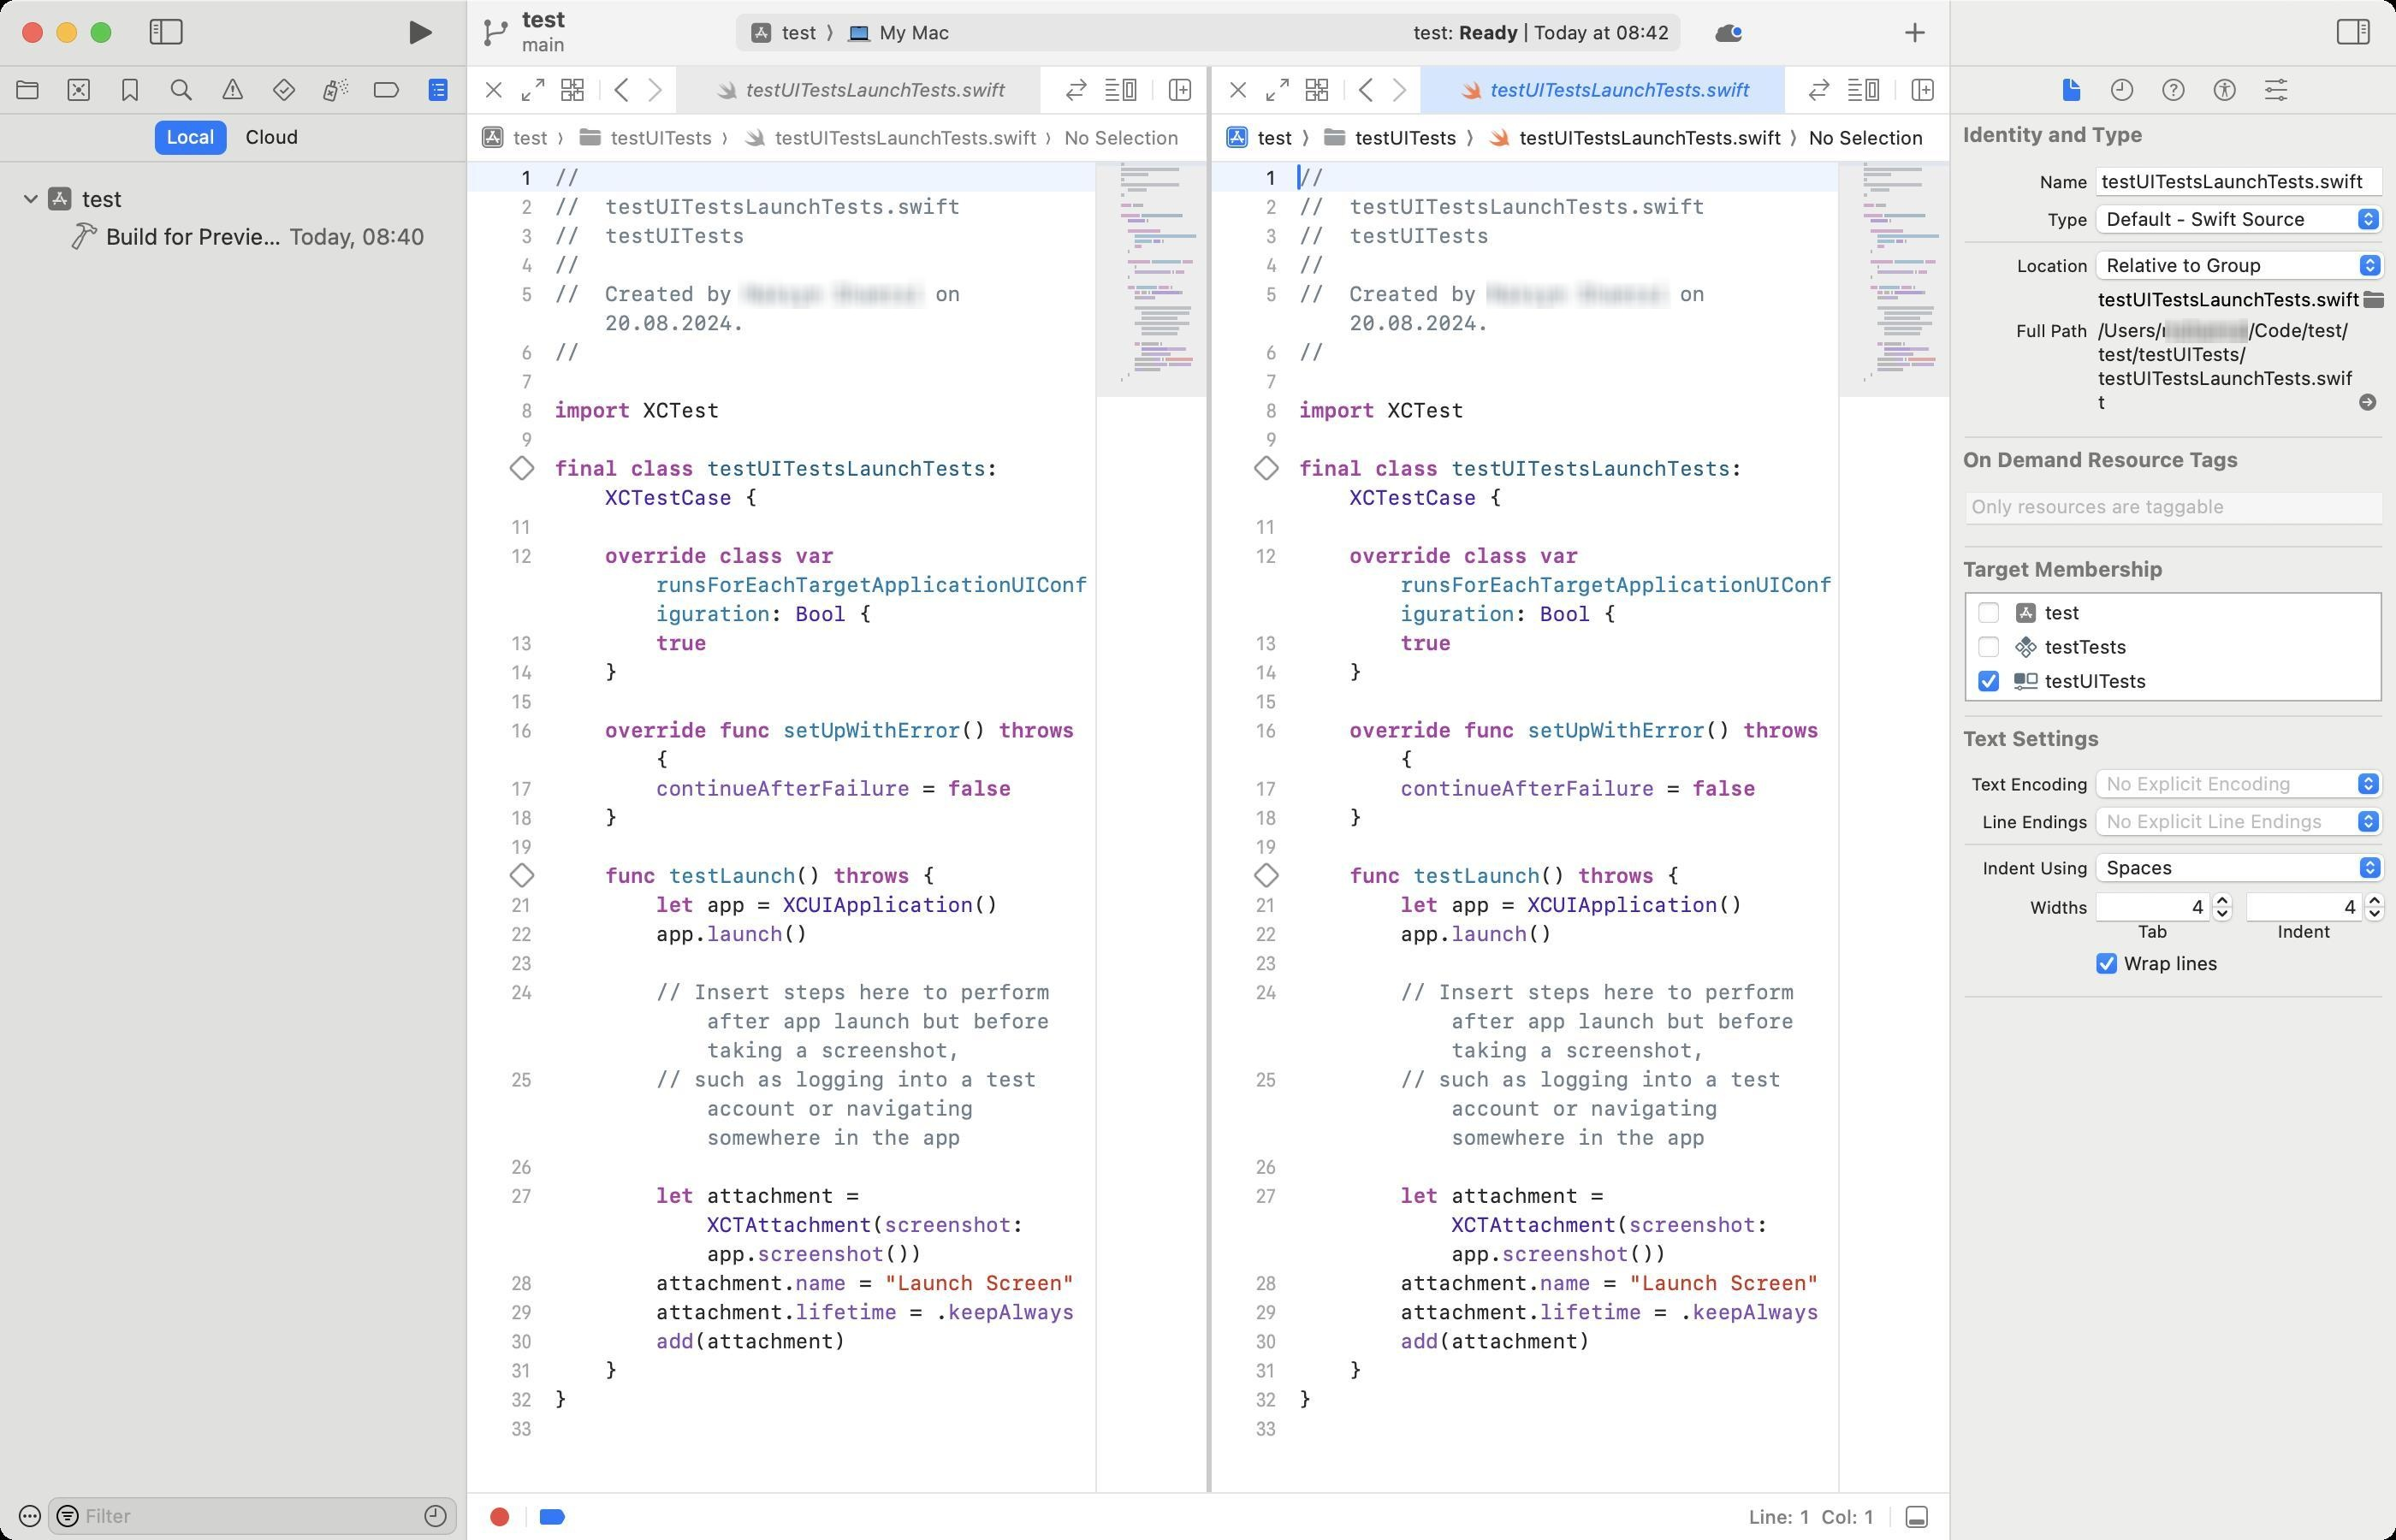
Accessibility tree:
{"name": "test_—_testUITestsLaunchTests.swift", "role": "AXWindow", "description": null, "role_description": "standard window", "value": null, "position": "164.00;127.00", "size": "1400;900", "children": [{"name": "test.xcodeproj", "role": "AXSplitGroup", "description": "/Users/[username]/Code/test/test/test.xcodeproj", "role_description": "split group", "value": null, "position": "0.00;0.00", "size": "1400;900", "children": [{"name": null, "role": "AXGroup", "description": "navigator", "role_description": "group", "value": null, "position": "0.00;0.00", "size": "272;900", "children": [{"name": "", "role": "AXRadioButton", "description": "Project", "role_description": "radio button", "value": 0, "position": "1.00;39.00", "size": "30;27", "children": []}, {"name": "", "role": "AXRadioButton", "description": "Source Control", "role_description": "radio button", "value": 0, "position": "31.00;39.00", "size": "30;27", "children": []}, {"name": "", "role": "AXRadioButton", "description": "Bookmarks", "role_description": "radio button", "value": 0, "position": "61.00;39.00", "size": "30;27", "children": []}, {"name": "", "role": "AXRadioButton", "description": "Find", "role_description": "radio button", "value": 0, "position": "91.00;39.00", "size": "30;27", "children": []}, {"name": "", "role": "AXRadioButton", "description": "Issues", "role_description": "radio button", "value": 0, "position": "121.00;39.00", "size": "30;27", "children": []}, {"name": "", "role": "AXRadioButton", "description": "Tests", "role_description": "radio button", "value": 0, "position": "151.00;39.00", "size": "30;27", "children": []}, {"name": "", "role": "AXRadioButton", "description": "Debug", "role_description": "radio button", "value": 0, "position": "181.00;39.00", "size": "30;27", "children": []}, {"name": "", "role": "AXRadioButton", "description": "Breakpoints", "role_description": "radio button", "value": 0, "position": "211.00;39.00", "size": "30;27", "children": []}, {"name": "", "role": "AXRadioButton", "description": "Reports", "role_description": "radio button", "value": 1, "position": "241.00;39.00", "size": "30;27", "children": []}, {"name": "Local", "role": "AXRadioButton", "description": null, "role_description": "radio button", "value": 1, "position": "90.50;70.50", "size": "42;20", "children": []}, {"name": "Cloud", "role": "AXRadioButton", "description": null, "role_description": "radio button", "value": 0, "position": "136.50;70.50", "size": "45;20", "children": []}, {"name": null, "role": "AXScrollArea", "description": null, "role_description": "scroll area", "value": null, "position": "0.00;95.00", "size": "272;777", "children": [{"name": null, "role": "AXOutline", "description": "Report Navigator", "role_description": "outline", "value": null, "position": "0.00;105.00", "size": "272;767", "children": [{"name": null, "role": "AXRow", "description": null, "role_description": "outline row", "value": null, "position": "0.00;105.00", "size": "272;22", "children": [{"name": null, "role": "AXCell", "description": null, "role_description": "cell", "value": null, "position": "10.00;105.00", "size": "252;22", "children": [{"name": null, "role": "AXImage", "description": "", "role_description": "", "value": null, "position": "26.50;108.00", "size": "17;16", "children": []}, {"name": null, "role": "AXStaticText", "description": null, "role_description": "text", "value": "test", "position": "46.00;108.00", "size": "210;16", "children": []}, {"name": null, "role": "AXDisclosureTriangle", "description": null, "role_description": "disclosure triangle", "value": 1, "position": "12.00;105.00", "size": "13;22", "children": []}]}]}, {"name": null, "role": "AXRow", "description": null, "role_description": "outline row", "value": null, "position": "0.00;127.00", "size": "272;22", "children": [{"name": null, "role": "AXCell", "description": null, "role_description": "cell", "value": null, "position": "10.00;127.00", "size": "252;22", "children": [{"name": null, "role": "AXImage", "description": "", "role_description": "", "value": null, "position": "41.00;130.00", "size": "16;16", "children": []}, {"name": null, "role": "AXStaticText", "description": null, "role_description": "text", "value": "Today, 08:40", "position": "167.00;130.00", "size": "84;16", "children": []}, {"name": null, "role": "AXStaticText", "description": null, "role_description": "text", "value": "Build for Previews", "position": "60.00;130.00", "size": "107;16", "children": []}]}]}, {"name": null, "role": "AXColumn", "description": null, "role_description": "column", "value": null, "position": "10.00;105.00", "size": "252;767", "children": []}]}]}, {"name": null, "role": "AXTextField", "description": "Report navigator filter", "role_description": "search text field", "value": "", "position": "28.00;875.00", "size": "239;22", "children": [{"name": "toggle_filter", "role": "AXButton", "description": null, "role_description": "button", "value": null, "position": "28.00;875.00", "size": "15;22", "children": []}, {"name": "Recent_reports_filter", "role": "AXCheckBox", "description": null, "role_description": "toggle button", "value": 0, "position": "246.00;876.00", "size": "17;20", "children": []}]}, {"name": "", "role": "AXMenuButton", "description": null, "role_description": "menu button", "value": null, "position": "2.00;876.00", "size": "26;20", "children": []}]}, {"name": null, "role": "AXSplitter", "description": null, "role_description": "splitter", "value": 272.0, "position": "272.00;38.00", "size": "1;862", "children": []}, {"name": null, "role": "AXGroup", "description": "editor area", "role_description": "group", "value": null, "position": "273.00;0.00", "size": "866;900", "children": [{"name": null, "role": "AXSplitGroup", "description": null, "role_description": "split group", "value": null, "position": "273.00;0.00", "size": "866;900", "children": [{"name": null, "role": "AXSplitGroup", "description": null, "role_description": "split group", "value": null, "position": "273.00;0.00", "size": "866;900", "children": [{"name": null, "role": "AXGroup", "description": "testUITestsLaunchTests.swift", "role_description": "group", "value": null, "position": "273.00;0.00", "size": "432;900", "children": [{"name": null, "role": "AXGroup", "description": "testUITestsLaunchTests.swift", "role_description": "group", "value": null, "position": "273.00;0.00", "size": "432;900", "children": [{"name": null, "role": "AXSplitGroup", "description": null, "role_description": "split group", "value": null, "position": "273.00;0.00", "size": "432;900", "children": [{"name": null, "role": "AXScrollArea", "description": null, "role_description": "scroll area", "value": null, "position": "273.00;95.00", "size": "432;777", "children": [{"name": null, "role": "AXTextArea", "description": "Source Editor", "role_description": "text entry area", "value": "//\n//  testUITestsLaunchTests.swift\n//  testUITests\n//\n//  Created by [name] [surname] on 20.08.2024.\n//\n\nimport XCTest\n\nfinal class testUITestsLaunchTests: XCTestCase {\n\n    override class var runsForEachTargetApplicationUIConfiguration: Bool {\n        true\n    }\n\n    override func setUpWithError() throws {\n        continueAfterFailure = false\n    }\n\n    func testLaunch() throws {\n        let app = XCUIApplication()\n        app.launch()\n\n        // Insert steps here to perform after app launch but before taking a screenshot,\n        // such as logging into a test account or navigating somewhere in the app\n\n        let attachment = XCTAttachment(screenshot: app.screenshot())\n        attachment.name = \"Launch Screen\"\n        attachment.lifetime = .keepAlways\n        add(attachment)\n    }\n}\n", "position": "273.00;94.00", "size": "432;1138", "children": []}, {"name": null, "role": "AXScrollBar", "description": null, "role_description": "scroll bar", "value": 0.0027662517968565226, "position": "689.00;95.00", "size": "16;777", "children": [{"name": null, "role": "AXValueIndicator", "description": null, "role_description": "value indicator", "value": 0.0027662517968565226, "position": "693.00;97.00", "size": "12;552", "children": []}, {"name": null, "role": "AXButton", "description": null, "role_description": "increment arrow button", "value": null, "position": "689.00;95.00", "size": "0;0", "children": []}, {"name": null, "role": "AXButton", "description": null, "role_description": "decrement arrow button", "value": null, "position": "689.00;95.00", "size": "0;0", "children": []}, {"name": null, "role": "AXButton", "description": null, "role_description": "increment page button", "value": null, "position": "693.00;650.00", "size": "12;222", "children": []}, {"name": null, "role": "AXButton", "description": null, "role_description": "decrement page button", "value": null, "position": "693.00;95.00", "size": "12;2", "children": []}]}, {"name": null, "role": "AXGroup", "description": "Source Editor Change Gutter", "role_description": "group", "value": null, "position": "273.00;94.00", "size": "11;1138", "children": []}, {"name": null, "role": "AXGroup", "description": "Source Editor Gutter", "role_description": "group", "value": null, "position": "284.00;94.00", "size": "30;1138", "children": [{"name": null, "role": "AXButton", "description": "Annotation Line 10: Line: 10", "role_description": "button", "value": "No result", "position": "297.00;265.00", "size": "16;17", "children": []}, {"name": null, "role": "AXButton", "description": "Annotation Line 20: Line: 20", "role_description": "button", "value": "No result", "position": "297.00;503.00", "size": "16;17", "children": []}]}, {"name": null, "role": "AXGroup", "description": "Source Editor Minimap", "role_description": "group", "value": null, "position": "640.00;0.00", "size": "65;900", "children": [{"name": "Minimap_Landmark", "role": "AXStaticText", "description": "testUITestsLaunchTests", "role_description": "text", "value": null, "position": "655.00;122.00", "size": "45;11", "children": []}, {"name": "Minimap_Landmark", "role": "AXStaticText", "description": "runsForEachTargetApplicationUIConfiguration", "role_description": "text", "value": null, "position": "659.00;131.00", "size": "41;11", "children": []}, {"name": "Minimap_Landmark", "role": "AXStaticText", "description": "setUpWithError()", "role_description": "text", "value": null, "position": "659.00;149.00", "size": "41;11", "children": []}, {"name": "Minimap_Landmark", "role": "AXStaticText", "description": "testLaunch()", "role_description": "text", "value": null, "position": "659.00;164.00", "size": "41;11", "children": []}]}]}]}, {"name": null, "role": "AXGroup", "description": "Jump Bar", "role_description": "group", "value": null, "position": "273.00;67.00", "size": "432;28", "children": [{"name": null, "role": "AXPopUpButton", "description": null, "role_description": "pop up button", "value": "test", "position": "273.00;67.00", "size": "62;27", "children": []}, {"name": null, "role": "AXPopUpButton", "description": null, "role_description": "pop up button", "value": "testUITests", "position": "335.00;67.00", "size": "96;27", "children": []}, {"name": null, "role": "AXPopUpButton", "description": null, "role_description": "pop up button", "value": "testUITestsLaunchTests.swift", "position": "431.00;67.00", "size": "189;27", "children": []}, {"name": null, "role": "AXPopUpButton", "description": null, "role_description": "pop up button", "value": "No Selection", "position": "620.00;67.00", "size": "83;27", "children": []}]}]}, {"name": null, "role": "AXGroup", "description": "Tab Bar", "role_description": "group", "value": null, "position": "273.00;39.00", "size": "432;28", "children": [{"name": "Tab_bar,_1_tab", "role": "AXTabGroup", "description": "tab bar", "role_description": "tab group", "value": "{\n    \"name\": \"testUITestsLaunchTests.swift\",\n    \"role\": \"AXRadioButton\",\n    \"description\": null,\n    \"role_description\": \"tab\",\n    \"value\": true,\n    \"position\": \"395.00;39.00\",\n    \"size\": \"213;27\",\n    \"children\": [\n        {\n            \"name\": \"close_tab\",\n            \"role\": \"AXButton\",\n            \"description\": \"Close\",\n            \"role_description\": \"button\",\n            \"value\": null,\n            \"position\": \"399.00;44.50\",\n            \"size\": \"16;16\",\n            \"children\": [\n                {\n                    \"name\": \"close_tab\",\n                    \"role\": \"AXButton\",\n                    \"description\": \"Close\",\n                    \"role_description\": \"button\",\n                    \"value\": null,\n                    \"position\": \"399.00;44.50\",\n                    \"size\": \"16;16\",\n                    \"children\": []\n                }\n            ]\n        }\n    ]\n}", "position": "395.00;39.00", "size": "220;27", "children": [{"name": null, "role": "AXScrollArea", "description": null, "role_description": "scroll area", "value": null, "position": "395.00;39.00", "size": "220;27", "children": [{"name": "testUITestsLaunchTests.swift", "role": "AXRadioButton", "description": null, "role_description": "tab", "value": true, "position": "395.00;39.00", "size": "213;27", "children": [{"name": "close_tab", "role": "AXButton", "description": "Close", "role_description": "button", "value": null, "position": "399.00;44.50", "size": "16;16", "children": [{"name": "close_tab", "role": "AXButton", "description": "Close", "role_description": "button", "value": null, "position": "399.00;44.50", "size": "16;16", "children": []}]}]}]}]}, {"name": "", "role": "AXButton", "description": "Close Editor", "role_description": "button", "value": null, "position": "277.00;39.00", "size": "23;27", "children": []}, {"name": "", "role": "AXCheckBox", "description": "Focus Editor", "role_description": "toggle button", "value": "0", "position": "300.00;39.00", "size": "23;27", "children": []}, {"name": "", "role": "AXButton", "description": "Related Items", "role_description": "button", "value": null, "position": "323.00;39.00", "size": "23;27", "children": []}, {"name": "", "role": "AXButton", "description": "Go Back", "role_description": "button", "value": null, "position": "355.00;39.00", "size": "18;27", "children": []}, {"name": "", "role": "AXButton", "description": "Go Forward", "role_description": "button", "value": null, "position": "373.00;39.00", "size": "18;27", "children": []}, {"name": "", "role": "AXCheckBox", "description": "Code Review", "role_description": "toggle button", "value": "0", "position": "617.00;39.00", "size": "24;27", "children": []}, {"name": "", "role": "AXButton", "description": "editor options", "role_description": "button", "value": null, "position": "641.00;39.00", "size": "28;27", "children": []}, {"name": "", "role": "AXButton", "description": "Add Editor on Right", "role_description": "button", "value": null, "position": "678.00;39.00", "size": "23;27", "children": []}]}]}, {"name": null, "role": "AXSplitter", "description": null, "role_description": "splitter", "value": 432.0, "position": "705.00;38.00", "size": "3;862", "children": []}, {"name": null, "role": "AXGroup", "description": "testUITestsLaunchTests.swift", "role_description": "group", "value": null, "position": "708.00;0.00", "size": "431;900", "children": [{"name": null, "role": "AXGroup", "description": "testUITestsLaunchTests.swift", "role_description": "group", "value": null, "position": "708.00;0.00", "size": "431;900", "children": [{"name": null, "role": "AXSplitGroup", "description": null, "role_description": "split group", "value": null, "position": "708.00;0.00", "size": "431;900", "children": [{"name": null, "role": "AXScrollArea", "description": null, "role_description": "scroll area", "value": null, "position": "708.00;95.00", "size": "431;777", "children": [{"name": null, "role": "AXTextArea", "description": "Source Editor", "role_description": "text entry area", "value": "//\n//  testUITestsLaunchTests.swift\n//  testUITests\n//\n//  Created by [name] [surname] on 20.08.2024.\n//\n\nimport XCTest\n\nfinal class testUITestsLaunchTests: XCTestCase {\n\n    override class var runsForEachTargetApplicationUIConfiguration: Bool {\n        true\n    }\n\n    override func setUpWithError() throws {\n        continueAfterFailure = false\n    }\n\n    func testLaunch() throws {\n        let app = XCUIApplication()\n        app.launch()\n\n        // Insert steps here to perform after app launch but before taking a screenshot,\n        // such as logging into a test account or navigating somewhere in the app\n\n        let attachment = XCTAttachment(screenshot: app.screenshot())\n        attachment.name = \"Launch Screen\"\n        attachment.lifetime = .keepAlways\n        add(attachment)\n    }\n}\n", "position": "708.00;94.00", "size": "431;1138", "children": []}, {"name": null, "role": "AXScrollBar", "description": null, "role_description": "scroll bar", "value": 0.0027662517968565226, "position": "1123.00;95.00", "size": "16;777", "children": [{"name": null, "role": "AXValueIndicator", "description": null, "role_description": "value indicator", "value": 0.0027662517968565226, "position": "1127.00;97.00", "size": "12;552", "children": []}, {"name": null, "role": "AXButton", "description": null, "role_description": "increment arrow button", "value": null, "position": "1123.00;95.00", "size": "0;0", "children": []}, {"name": null, "role": "AXButton", "description": null, "role_description": "decrement arrow button", "value": null, "position": "1123.00;95.00", "size": "0;0", "children": []}, {"name": null, "role": "AXButton", "description": null, "role_description": "increment page button", "value": null, "position": "1127.00;650.00", "size": "12;222", "children": []}, {"name": null, "role": "AXButton", "description": null, "role_description": "decrement page button", "value": null, "position": "1127.00;95.00", "size": "12;2", "children": []}]}, {"name": null, "role": "AXGroup", "description": "Source Editor Gutter", "role_description": "group", "value": null, "position": "719.00;94.00", "size": "30;1138", "children": [{"name": null, "role": "AXButton", "description": "Annotation Line 10: Line: 10", "role_description": "button", "value": "No result", "position": "732.00;265.00", "size": "16;17", "children": []}, {"name": null, "role": "AXButton", "description": "Annotation Line 20: Line: 20", "role_description": "button", "value": "No result", "position": "732.00;503.00", "size": "16;17", "children": []}]}, {"name": null, "role": "AXGroup", "description": "Source Editor Change Gutter", "role_description": "group", "value": null, "position": "708.00;94.00", "size": "11;1138", "children": []}, {"name": null, "role": "AXGroup", "description": "Source Editor Minimap", "role_description": "group", "value": null, "position": "1074.00;0.00", "size": "65;900", "children": [{"name": "Minimap_Landmark", "role": "AXStaticText", "description": "testUITestsLaunchTests", "role_description": "text", "value": null, "position": "1089.00;122.00", "size": "45;11", "children": []}, {"name": "Minimap_Landmark", "role": "AXStaticText", "description": "runsForEachTargetApplicationUIConfiguration", "role_description": "text", "value": null, "position": "1093.00;131.00", "size": "41;11", "children": []}, {"name": "Minimap_Landmark", "role": "AXStaticText", "description": "setUpWithError()", "role_description": "text", "value": null, "position": "1093.00;149.00", "size": "41;11", "children": []}, {"name": "Minimap_Landmark", "role": "AXStaticText", "description": "testLaunch()", "role_description": "text", "value": null, "position": "1093.00;164.00", "size": "41;11", "children": []}]}]}]}, {"name": null, "role": "AXGroup", "description": "Jump Bar", "role_description": "group", "value": null, "position": "708.00;67.00", "size": "431;28", "children": [{"name": null, "role": "AXPopUpButton", "description": null, "role_description": "pop up button", "value": "test", "position": "708.00;67.00", "size": "62;27", "children": []}, {"name": null, "role": "AXPopUpButton", "description": null, "role_description": "pop up button", "value": "testUITests", "position": "770.00;67.00", "size": "96;27", "children": []}, {"name": null, "role": "AXPopUpButton", "description": null, "role_description": "pop up button", "value": "testUITestsLaunchTests.swift", "position": "866.00;67.00", "size": "189;27", "children": []}, {"name": null, "role": "AXPopUpButton", "description": null, "role_description": "pop up button", "value": "No Selection", "position": "1055.00;67.00", "size": "83;27", "children": []}]}]}, {"name": null, "role": "AXGroup", "description": "Tab Bar", "role_description": "group", "value": null, "position": "708.00;39.00", "size": "431;28", "children": [{"name": "Tab_bar,_1_tab", "role": "AXTabGroup", "description": "tab bar", "role_description": "tab group", "value": "{\n    \"name\": \"testUITestsLaunchTests.swift\",\n    \"role\": \"AXRadioButton\",\n    \"description\": null,\n    \"role_description\": \"tab\",\n    \"value\": true,\n    \"position\": \"830.00;39.00\",\n    \"size\": \"213;27\",\n    \"children\": [\n        {\n            \"name\": \"close_tab\",\n            \"role\": \"AXButton\",\n            \"description\": \"Close\",\n            \"role_description\": \"button\",\n            \"value\": null,\n            \"position\": \"834.00;44.50\",\n            \"size\": \"16;16\",\n            \"children\": [\n                {\n                    \"name\": \"close_tab\",\n                    \"role\": \"AXButton\",\n                    \"description\": \"Close\",\n                    \"role_description\": \"button\",\n                    \"value\": null,\n                    \"position\": \"834.00;44.50\",\n                    \"size\": \"16;16\",\n                    \"children\": []\n                }\n            ]\n        }\n    ]\n}", "position": "830.00;39.00", "size": "219;27", "children": [{"name": null, "role": "AXScrollArea", "description": null, "role_description": "scroll area", "value": null, "position": "830.00;39.00", "size": "219;27", "children": [{"name": "testUITestsLaunchTests.swift", "role": "AXRadioButton", "description": null, "role_description": "tab", "value": true, "position": "830.00;39.00", "size": "213;27", "children": [{"name": "close_tab", "role": "AXButton", "description": "Close", "role_description": "button", "value": null, "position": "834.00;44.50", "size": "16;16", "children": [{"name": "close_tab", "role": "AXButton", "description": "Close", "role_description": "button", "value": null, "position": "834.00;44.50", "size": "16;16", "children": []}]}]}]}]}, {"name": "", "role": "AXButton", "description": "Close Editor", "role_description": "button", "value": null, "position": "712.00;39.00", "size": "23;27", "children": []}, {"name": "", "role": "AXCheckBox", "description": "Focus Editor", "role_description": "toggle button", "value": "0", "position": "735.00;39.00", "size": "23;27", "children": []}, {"name": "", "role": "AXButton", "description": "Related Items", "role_description": "button", "value": null, "position": "758.00;39.00", "size": "23;27", "children": []}, {"name": "", "role": "AXButton", "description": "Go Back", "role_description": "button", "value": null, "position": "790.00;39.00", "size": "18;27", "children": []}, {"name": "", "role": "AXButton", "description": "Go Forward", "role_description": "button", "value": null, "position": "808.00;39.00", "size": "18;27", "children": []}, {"name": "", "role": "AXCheckBox", "description": "Code Review", "role_description": "toggle button", "value": "0", "position": "1051.00;39.00", "size": "24;27", "children": []}, {"name": "", "role": "AXButton", "description": "editor options", "role_description": "button", "value": null, "position": "1075.00;39.00", "size": "28;27", "children": []}, {"name": "", "role": "AXButton", "description": "Add Editor on Right", "role_description": "button", "value": null, "position": "1112.00;39.00", "size": "23;27", "children": []}]}]}]}, {"name": null, "role": "AXGroup", "description": "debug bar", "role_description": "group", "value": null, "position": "273.00;873.00", "size": "866;27", "children": [{"name": "", "role": "AXButton", "description": "Record UI Test", "role_description": "button", "value": null, "position": "277.00;873.00", "size": "30;27", "children": []}, {"name": "", "role": "AXCheckBox", "description": "Breakpoints", "role_description": "toggle button", "value": 1, "position": "308.00;873.00", "size": "30;27", "children": []}, {"name": null, "role": "AXStaticText", "description": null, "role_description": "text", "value": "Line: 1  Col: 1", "position": "1020.00;879.50", "size": "78;14", "children": []}, {"name": "", "role": "AXButton", "description": "show debug area", "role_description": "button", "value": null, "position": "1105.00;873.00", "size": "30;27", "children": []}]}]}]}, {"name": null, "role": "AXSplitter", "description": null, "role_description": "splitter", "value": 866.0, "position": "1139.00;38.00", "size": "1;862", "children": []}, {"name": null, "role": "AXGroup", "description": "inspector", "role_description": "group", "value": null, "position": "1140.00;0.00", "size": "260;900", "children": [{"name": null, "role": "AXScrollArea", "description": "inspector pane", "role_description": "scroll area", "value": null, "position": "1140.00;66.00", "size": "260;833", "children": [{"name": "Identity_and_Type", "role": "AXGroup", "description": null, "role_description": "disclosure group", "value": null, "position": "1140.00;66.00", "size": "260;190", "children": [{"name": null, "role": "AXStaticText", "description": null, "role_description": "text", "value": "", "position": "1140.00;78.00", "size": "4;14", "children": []}, {"name": null, "role": "AXStaticText", "description": null, "role_description": "text", "value": "Name", "position": "1143.00;100.00", "size": "79;14", "children": []}, {"name": null, "role": "AXTextField", "description": null, "role_description": "text field", "value": "testUITestsLaunchTests.swift", "position": "1224.00;96.00", "size": "169;19", "children": []}, {"name": null, "role": "AXStaticText", "description": null, "role_description": "text", "value": "Location", "position": "1143.00;149.00", "size": "79;14", "children": []}, {"name": null, "role": "AXPopUpButton", "description": null, "role_description": "pop up button", "value": "Relative to Group", "position": "1221.00;145.00", "size": "176;22", "children": []}, {"name": null, "role": "AXStaticText", "description": null, "role_description": "text", "value": "Full Path", "position": "1143.00;187.00", "size": "79;14", "children": []}, {"name": null, "role": "AXStaticText", "description": null, "role_description": "text", "value": "/Users/[username]/Code/test/test/testUITests/testUITestsLaunchTests.swift", "position": "1224.00;186.00", "size": "169;56", "children": []}, {"name": null, "role": "AXStaticText", "description": null, "role_description": "text", "value": "Type", "position": "1143.00;122.00", "size": "79;14", "children": []}, {"name": null, "role": "AXPopUpButton", "description": null, "role_description": "pop up button", "value": null, "position": "1221.00;118.00", "size": "175;22", "children": []}, {"name": null, "role": "AXStaticText", "description": null, "role_description": "text", "value": "testUITestsLaunchTests.swift", "position": "1224.00;168.00", "size": "157;14", "children": []}, {"name": "", "role": "AXButton", "description": null, "role_description": "button", "value": null, "position": "1379.00;167.00", "size": "16;16", "children": []}]}, {"name": "On_Demand_Resource_Tags", "role": "AXGroup", "description": null, "role_description": "disclosure group", "value": null, "position": "1140.00;256.00", "size": "260;64", "children": [{"name": null, "role": "AXStaticText", "description": null, "role_description": "text", "value": "", "position": "1140.00;268.00", "size": "4;14", "children": []}, {"name": null, "role": "AXTextField", "description": null, "role_description": "text field", "value": null, "position": "1148.00;286.00", "size": "245;21", "children": []}]}, {"name": "Target_Membership", "role": "AXGroup", "description": null, "role_description": "disclosure group", "value": null, "position": "1140.00;320.00", "size": "260;99", "children": [{"name": null, "role": "AXStaticText", "description": null, "role_description": "text", "value": "", "position": "1140.00;332.00", "size": "4;14", "children": []}, {"name": null, "role": "AXScrollArea", "description": null, "role_description": "scroll area", "value": null, "position": "1148.00;347.00", "size": "244;62", "children": [{"name": null, "role": "AXTable", "description": null, "role_description": "table", "value": null, "position": "1149.00;348.00", "size": "242;60", "children": [{"name": null, "role": "AXRow", "description": null, "role_description": "table row", "value": null, "position": "1149.00;348.00", "size": "242;20", "children": [{"name": "", "role": "AXCheckBox", "description": null, "role_description": "checkbox", "value": 0, "position": "1155.00;349.00", "size": "18;18", "children": []}, {"name": null, "role": "AXStaticText", "description": null, "role_description": "text", "value": "test", "position": "1176.00;349.00", "size": "209;18", "children": []}]}, {"name": null, "role": "AXRow", "description": null, "role_description": "table row", "value": null, "position": "1149.00;368.00", "size": "242;20", "children": [{"name": "", "role": "AXCheckBox", "description": null, "role_description": "checkbox", "value": 0, "position": "1155.00;369.00", "size": "18;18", "children": []}, {"name": null, "role": "AXStaticText", "description": null, "role_description": "text", "value": "testTests", "position": "1176.00;369.00", "size": "209;18", "children": []}]}, {"name": null, "role": "AXRow", "description": null, "role_description": "table row", "value": null, "position": "1149.00;388.00", "size": "242;20", "children": [{"name": "", "role": "AXCheckBox", "description": null, "role_description": "checkbox", "value": 1, "position": "1155.00;389.00", "size": "18;18", "children": []}, {"name": null, "role": "AXStaticText", "description": null, "role_description": "text", "value": "testUITests", "position": "1176.00;389.00", "size": "209;18", "children": []}]}, {"name": null, "role": "AXColumn", "description": null, "role_description": "column", "value": null, "position": "1149.00;348.00", "size": "26;60", "children": []}, {"name": null, "role": "AXColumn", "description": null, "role_description": "column", "value": null, "position": "1175.00;348.00", "size": "216;60", "children": []}]}]}]}, {"name": "Text_Settings", "role": "AXGroup", "description": null, "role_description": "disclosure group", "value": null, "position": "1140.00;419.00", "size": "260;164", "children": [{"name": null, "role": "AXStaticText", "description": null, "role_description": "text", "value": "", "position": "1140.00;431.00", "size": "4;14", "children": []}, {"name": null, "role": "AXStaticText", "description": null, "role_description": "text", "value": "Text Encoding", "position": "1143.00;452.00", "size": "79;14", "children": []}, {"name": null, "role": "AXPopUpButton", "description": null, "role_description": "pop up button", "value": null, "position": "1221.00;448.00", "size": "175;22", "children": []}, {"name": null, "role": "AXStaticText", "description": null, "role_description": "text", "value": "Line Endings", "position": "1143.00;474.00", "size": "79;14", "children": []}, {"name": null, "role": "AXPopUpButton", "description": null, "role_description": "pop up button", "value": null, "position": "1221.00;470.00", "size": "175;22", "children": []}, {"name": null, "role": "AXStaticText", "description": null, "role_description": "text", "value": "Indent Using", "position": "1143.00;501.00", "size": "79;14", "children": []}, {"name": null, "role": "AXPopUpButton", "description": null, "role_description": "pop up button", "value": "Spaces", "position": "1221.00;497.00", "size": "176;22", "children": []}, {"name": null, "role": "AXStaticText", "description": null, "role_description": "text", "value": "Widths", "position": "1143.00;524.00", "size": "79;14", "children": []}, {"name": null, "role": "AXTextField", "description": null, "role_description": "text field", "value": "4", "position": "1224.00;520.00", "size": "68;19", "children": []}, {"name": null, "role": "AXIncrementor", "description": null, "role_description": "stepper", "value": 0.0, "position": "1291.00;520.00", "size": "15;22", "children": [{"name": null, "role": "AXButton", "description": null, "role_description": "increment arrow button", "value": null, "position": "1291.00;520.00", "size": "15;11", "children": []}, {"name": null, "role": "AXButton", "description": null, "role_description": "decrement arrow button", "value": null, "position": "1291.00;531.00", "size": "15;11", "children": []}]}, {"name": null, "role": "AXTextField", "description": null, "role_description": "text field", "value": "4", "position": "1312.00;520.00", "size": "69;19", "children": []}, {"name": null, "role": "AXIncrementor", "description": null, "role_description": "stepper", "value": 0.0, "position": "1380.00;520.00", "size": "15;22", "children": [{"name": null, "role": "AXButton", "description": null, "role_description": "increment arrow button", "value": null, "position": "1380.00;520.00", "size": "15;11", "children": []}, {"name": null, "role": "AXButton", "description": null, "role_description": "decrement arrow button", "value": null, "position": "1380.00;531.00", "size": "15;11", "children": []}]}, {"name": "Wrap_lines", "role": "AXCheckBox", "description": null, "role_description": "checkbox", "value": 1, "position": "1224.00;554.00", "size": "171;18", "children": []}]}]}, {"name": "", "role": "AXRadioButton", "description": "File Inspector", "role_description": "radio button", "value": 1, "position": "1195.00;39.00", "size": "30;27", "children": []}, {"name": "", "role": "AXRadioButton", "description": "History Inspector", "role_description": "radio button", "value": 0, "position": "1225.00;39.00", "size": "30;27", "children": []}, {"name": "", "role": "AXRadioButton", "description": "Quick Help Inspector", "role_description": "radio button", "value": 0, "position": "1255.00;39.00", "size": "30;27", "children": []}, {"name": "", "role": "AXRadioButton", "description": "Accessibility Inspector", "role_description": "radio button", "value": 0, "position": "1285.00;39.00", "size": "30;27", "children": []}, {"name": "", "role": "AXRadioButton", "description": "Attributes Inspector", "role_description": "radio button", "value": 0, "position": "1315.00;39.00", "size": "30;27", "children": []}]}]}, {"name": null, "role": "AXToolbar", "description": null, "role_description": "toolbar", "value": null, "position": "0.00;0.00", "size": "1400;38", "children": [{"name": null, "role": "AXButton", "description": "Hide Navigator", "role_description": "button", "value": null, "position": "76.00;0.00", "size": "42;38", "children": []}, {"name": null, "role": "AXGroup", "description": null, "role_description": "group", "value": null, "position": "176.00;0.00", "size": "92;38", "children": [{"name": "Run", "role": "AXButton", "description": null, "role_description": "button", "value": null, "position": "225.00;7.00", "size": "40;25", "children": []}]}, {"name": null, "role": "AXButton", "description": "Branch Chooser", "role_description": "button", "value": "test, main", "position": "277.00;0.00", "size": "136;38", "children": [{"name": null, "role": "AXButton", "description": "Branch Chooser", "role_description": "button", "value": "test, main", "position": "281.00;2.00", "size": "128;34", "children": [{"name": null, "role": "AXStaticText", "description": null, "role_description": "text", "value": "test", "position": "303.00;3.00", "size": "30;16", "children": []}, {"name": null, "role": "AXStaticText", "description": null, "role_description": "text", "value": "main", "position": "303.00;19.00", "size": "30;14", "children": []}, {"name": null, "role": "AXImage", "description": "", "role_description": "image", "value": null, "position": "281.00;7.00", "size": "18;24", "children": []}]}]}, {"name": null, "role": "AXGroup", "description": null, "role_description": "group", "value": null, "position": "426.00;0.00", "size": "560;38", "children": [{"name": null, "role": "AXGroup", "description": "Activity View", "role_description": "group", "value": null, "position": "430.00;8.00", "size": "552;22", "children": [{"name": null, "role": "AXList", "description": "path", "role_description": "list", "value": null, "position": "430.00;8.00", "size": "140;22", "children": [{"name": null, "role": "AXPopUpButton", "description": "Active Scheme", "role_description": "pop up button", "value": "test", "position": "430.00;8.00", "size": "62;22", "children": []}, {"name": null, "role": "AXPopUpButton", "description": "Active Run Destination", "role_description": "pop up button", "value": "My Mac", "position": "492.00;8.00", "size": "78;22", "children": []}]}, {"name": null, "role": "AXStaticText", "description": null, "role_description": "text", "value": "test: Ready │ Today at 08:42", "position": "824.00;12.00", "size": "154;14", "children": []}]}]}, {"name": null, "role": "AXButton", "description": "Notices", "role_description": "button", "value": null, "position": "995.00;0.00", "size": "30;38", "children": []}, {"name": null, "role": "AXButton", "description": "Library", "role_description": "button", "value": null, "position": "1103.00;0.00", "size": "32;38", "children": []}, {"name": null, "role": "AXButton", "description": "Hide Inspector", "role_description": "button", "value": null, "position": "1354.00;0.00", "size": "42;38", "children": []}]}, {"name": null, "role": "AXButton", "description": null, "role_description": "close button", "value": null, "position": "12.00;11.00", "size": "14;16", "children": []}, {"name": null, "role": "AXButton", "description": null, "role_description": "full screen button", "value": null, "position": "52.00;11.00", "size": "14;16", "children": [{"name": null, "role": "AXGroup", "description": null, "role_description": "group", "value": null, "position": "52.00;11.00", "size": "14;16", "children": [{"name": null, "role": "AXGroup", "description": null, "role_description": "group", "value": null, "position": "52.00;11.00", "size": "14;16", "children": []}]}]}, {"name": null, "role": "AXButton", "description": null, "role_description": "minimize button", "value": null, "position": "32.00;11.00", "size": "14;16", "children": []}]}